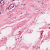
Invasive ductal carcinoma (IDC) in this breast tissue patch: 0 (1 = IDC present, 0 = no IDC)